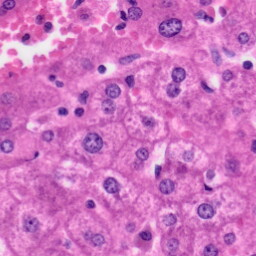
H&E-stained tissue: Liver